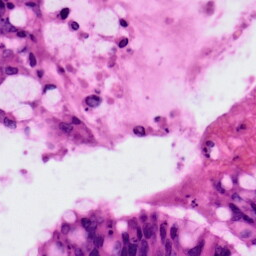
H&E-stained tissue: Colon